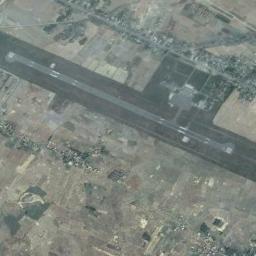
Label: airport